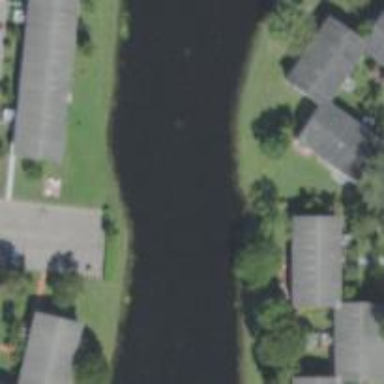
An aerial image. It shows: Canal.